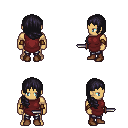
a pixel art fantasy rpg character, male body template, human, tanned skin, maroon tunic, metal pants, raven right-swept hairstyle, leather bracers, brown shoes, dagger, four views (front, back, left, right), 2x2 character sprite sheet, small pixel art, hard edges, no anti-aliasing